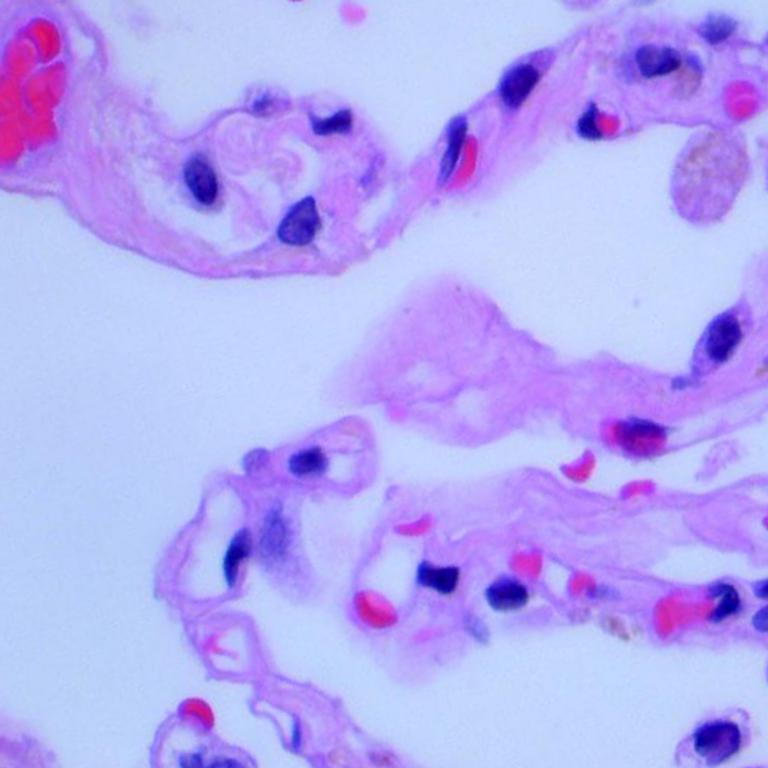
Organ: lung
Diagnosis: benign